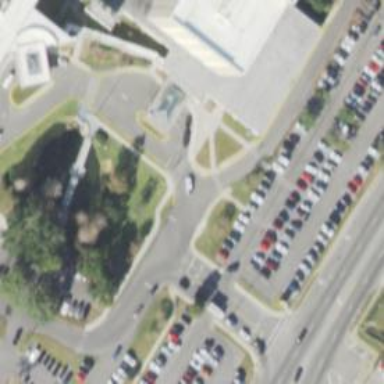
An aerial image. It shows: Parking space.